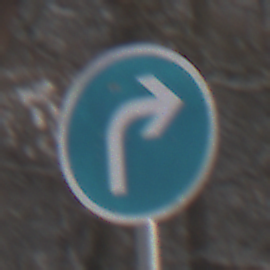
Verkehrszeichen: VorgeschriebeneFahrtrichtungRechts
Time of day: MorningAfternoon
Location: Outdoor (Nature)
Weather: PartlyCloudy
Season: Winter
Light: Natural